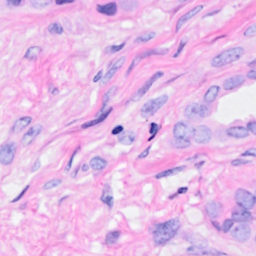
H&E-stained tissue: Breast